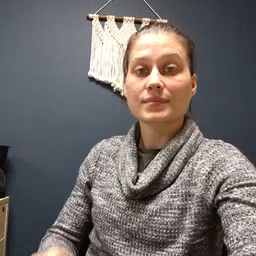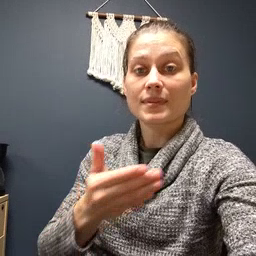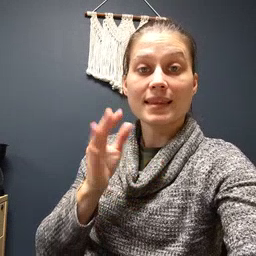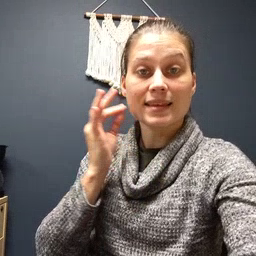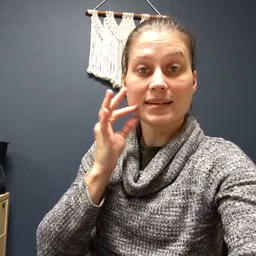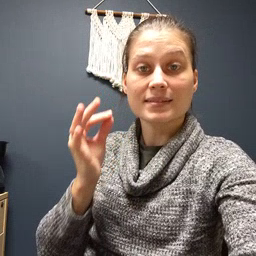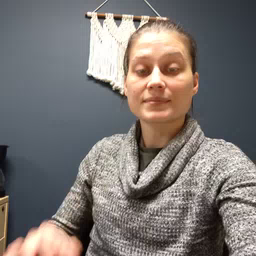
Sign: kitty